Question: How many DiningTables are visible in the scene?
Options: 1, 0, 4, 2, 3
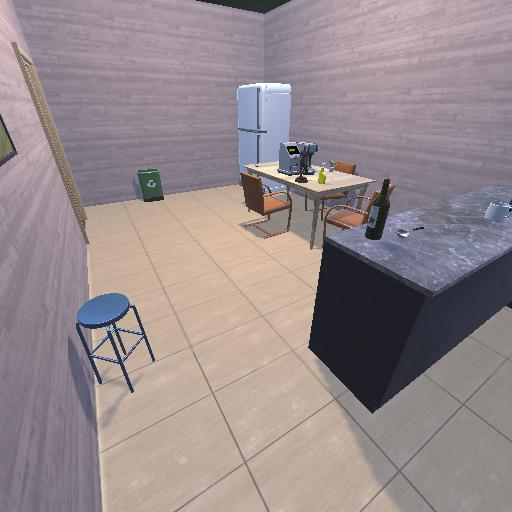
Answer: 1